对于椭圆：$\dfrac{y^2}{a^2}+\dfrac{x^2}{b^2}=1,(a>b>0)$，我们称双曲线：$\dfrac{y^2}{a^2}-\dfrac{x^2}{b^2}=1$为其伴随双曲线．已知椭圆$C$：$\dfrac{y^2}{3}+\dfrac{x^2}{b^2}=1$\\
\noindent （$0<b<\sqrt{3}$），它的离心率是其伴随双曲线$M$的离心率的$\dfrac{\sqrt{2}}{2}$倍．\\

\noindent (1)求椭圆$C$伴随双曲线$M$的方程；\\
\noindent (2)如图，点$E,F$分别为双曲线$M$的下顶点和上焦点，过$F$的直线$l$与$M$上支交于$A,B$两点，$\triangle ABE$的面积\\
\noindent 为$\dfrac{\sqrt{2}}{2}\left(3+2\sqrt{3}\right)$，求直线$AB$的方程．
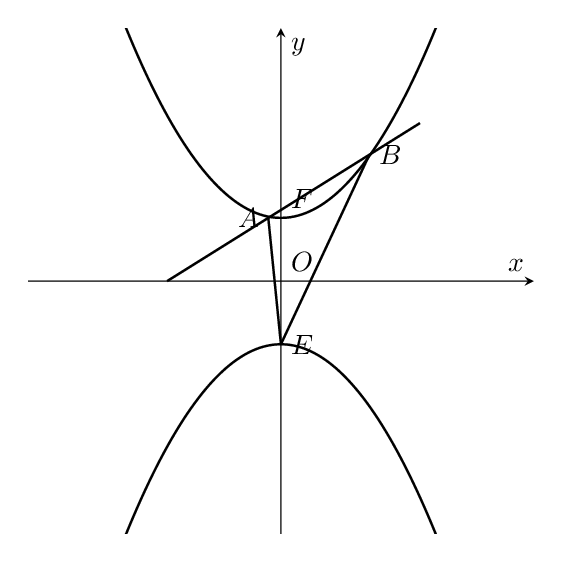
【解答】
\noindent 【答案】(1)$\dfrac{y^2}{3}-x^2=1$;\\
\noindent (2)$y=x+2$或$y=-x+2$.\\
\noindent 【分析】（1）设椭圆$C$与其伴随双曲线$M$的离心率分别为$e_1$，$e_2$，结合离心率关系计算即可；\\
\noindent （2）联立直线与双曲线，借助韦达定理表示出$\triangle ABE$的面积，求出斜率验证取舍即可.\\
\noindent 【解析】（1）设椭圆$C$与其伴随双曲线$M$的离心率分别为$e_1$，$e_2$，\\
\noindent 依题意可得$a^2=3$，$e_1=\dfrac{\sqrt{2}}{2}e_2$，即$e_1^2=\dfrac{1}{2}e_2^2$，即$\dfrac{3-b^2}{3}=\dfrac{1}{2}\times\dfrac{3+b^2}{3}$，\\
\noindent 解得$b^2=1$，\\
\noindent 所以椭圆$C$：$\dfrac{y^2}{3}+x^2=1$，则椭圆$C$伴随双曲线$M$的方程为$\dfrac{y^2}{3}-x^2=1$.\\
\noindent （2）由（1）可知$F(0,2)$，$E(0,-\sqrt{3})$，设直线$l$的斜率为$k$，$A(x_1,y_1)$，$B(x_2,y_2)$，\\
\noindent 则直线$l$的方程$y=kx+2$，与双曲线$\dfrac{y^2}{3}-x^2=1$联立并消去$y$得$(k^2-3)x^2+4kx+1=0$，\\
\noindent 则$\Delta=12k^2+12>0$，所以$x_1+x_2=\dfrac{-4k}{k^2-3}$，$x_1x_2=\dfrac{1}{k^2-3}$，\\
\noindent 又$|x_1-x_2|=\sqrt{(x_1+x_2)^2-4x_1x_2}=\dfrac{2\sqrt{3}\sqrt{k^2+1}}{\sqrt{(k^2-3)^2}}=\dfrac{2\sqrt{3}\sqrt{k^2+1}}{|3-k^2|}$，\\
\noindent 又$|EF|=2+\sqrt{3}$，\\
\noindent 所以$S_{\triangle ABE}=\dfrac{1}{2}|EF|\cdot|x_1-x_2|=\dfrac{1}{2}(2+\sqrt{3})\dfrac{2\sqrt{3}\sqrt{k^2+1}}{|3-k^2|}=\dfrac{\sqrt{2}}{2}(3+2\sqrt{3})$，\\
\noindent 解得$k^2=1$或$k^2=7$，\\
\noindent 因为直线$l$与双曲线$M$上支交于$A,B$两点，所以$y_1y_2>0$，即$(kx_1+2)(kx_2+2)>0$，\\
\noindent $k^2x_1x_2+2k(x_1+x_2)+4>0$，即$\dfrac{3k^2+12}{k^2-3}<0$，解得$k^2<3$，\\
\noindent 所以$k=\pm1$，\\
\noindent 所以直线$AB$的方程为：$y=x+2$或$y=-x+2$.